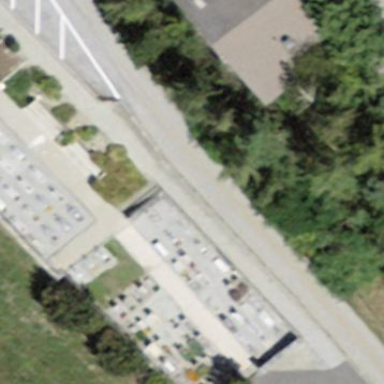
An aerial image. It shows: Cemetery.